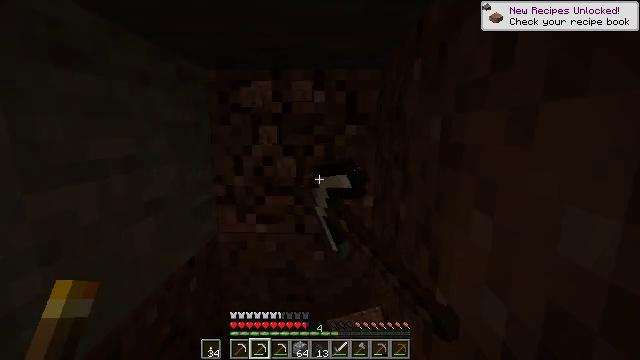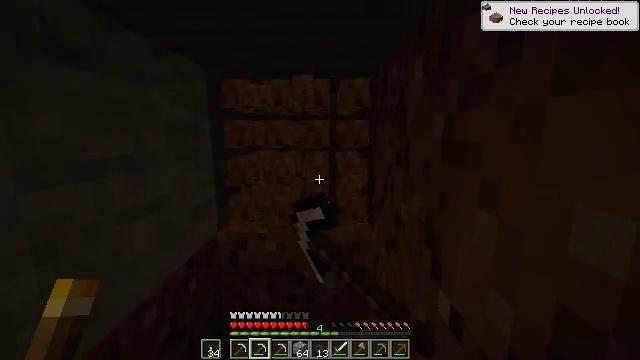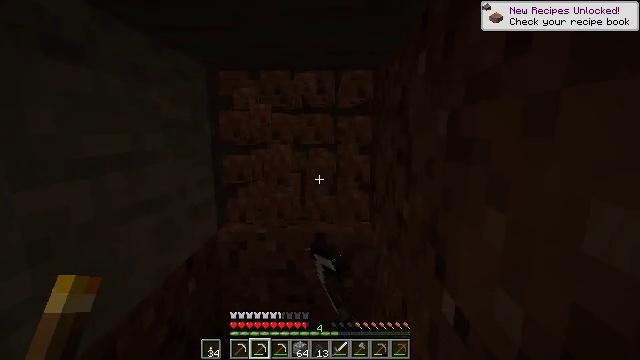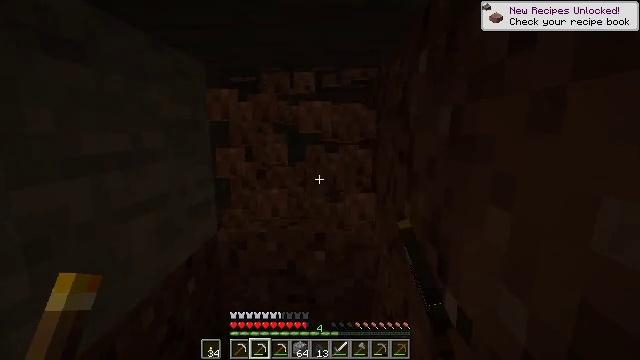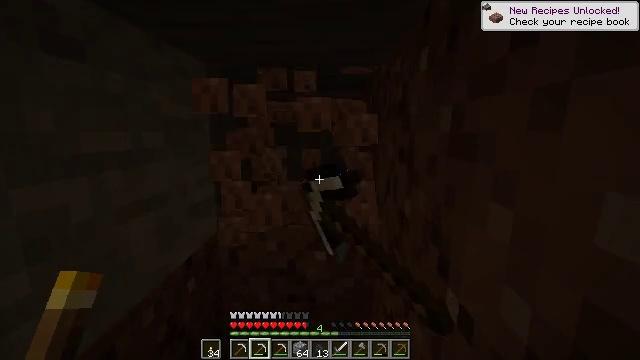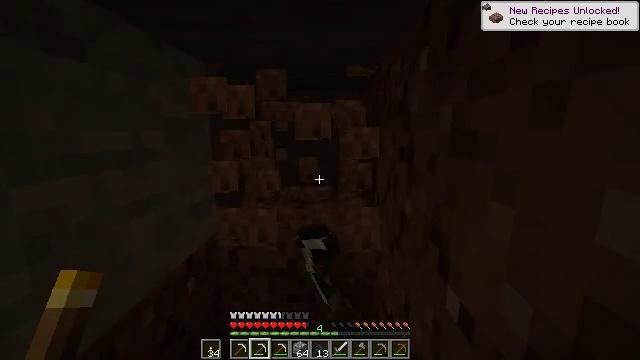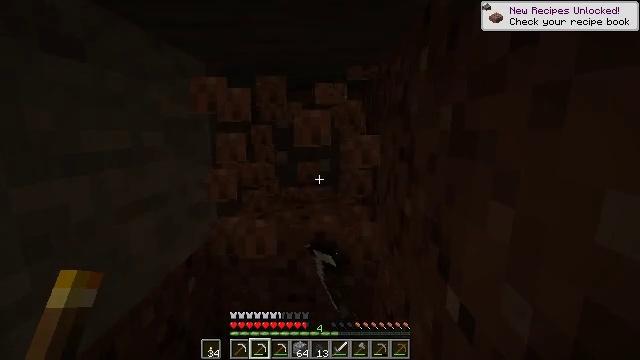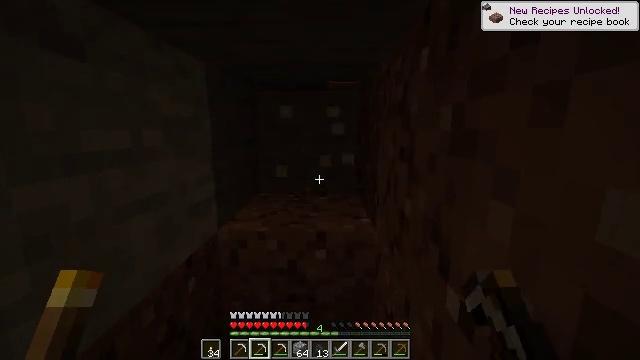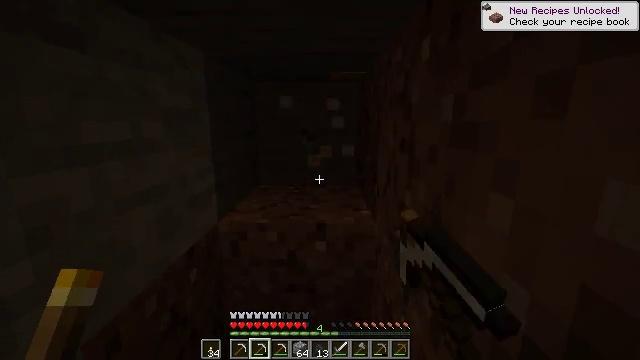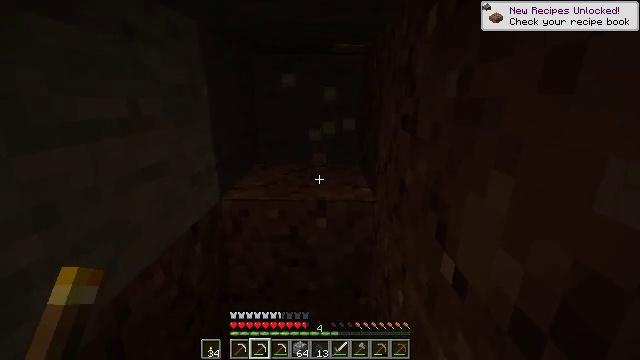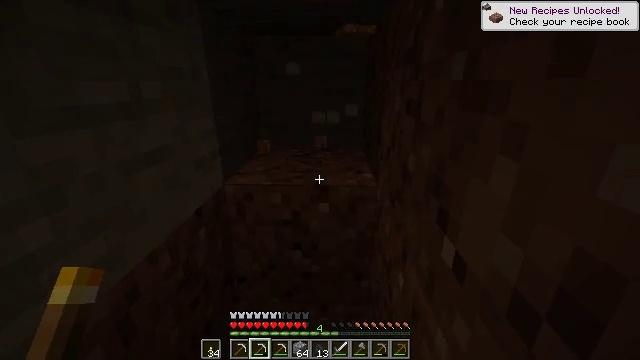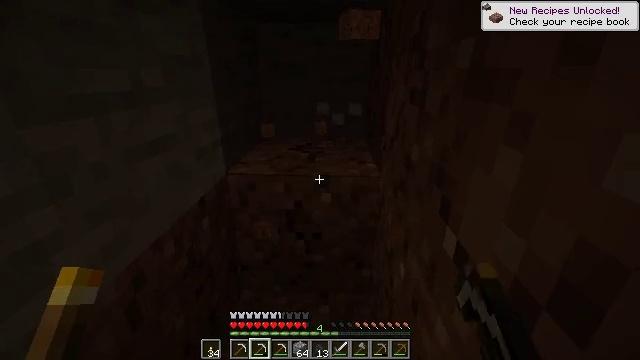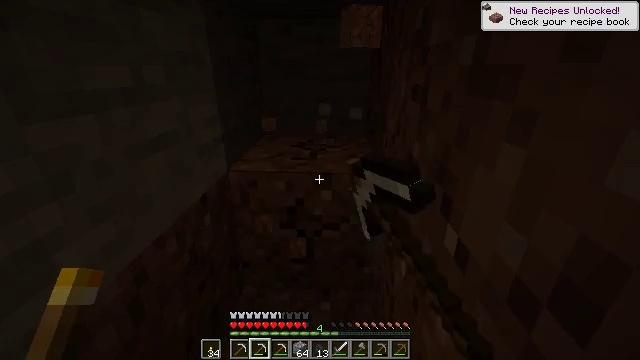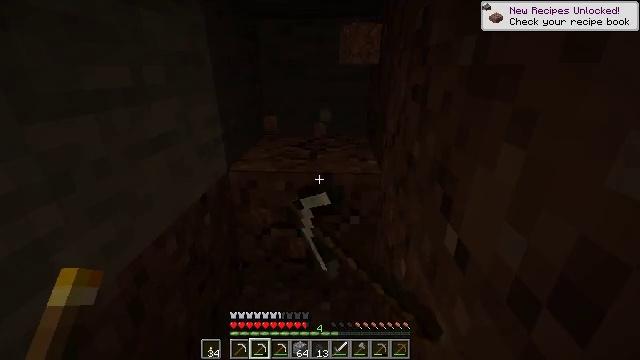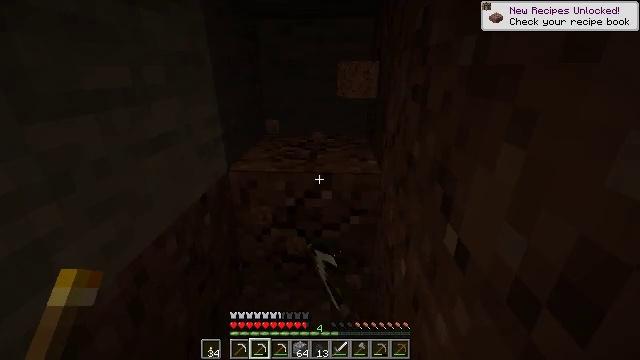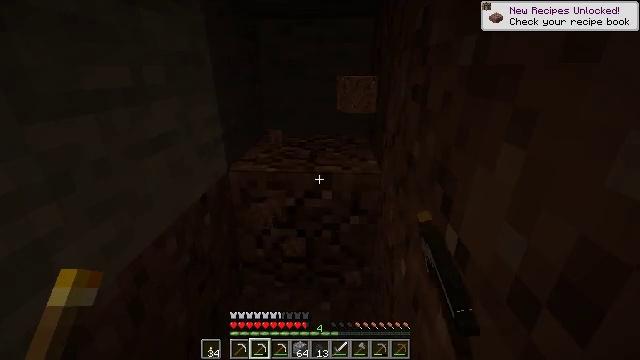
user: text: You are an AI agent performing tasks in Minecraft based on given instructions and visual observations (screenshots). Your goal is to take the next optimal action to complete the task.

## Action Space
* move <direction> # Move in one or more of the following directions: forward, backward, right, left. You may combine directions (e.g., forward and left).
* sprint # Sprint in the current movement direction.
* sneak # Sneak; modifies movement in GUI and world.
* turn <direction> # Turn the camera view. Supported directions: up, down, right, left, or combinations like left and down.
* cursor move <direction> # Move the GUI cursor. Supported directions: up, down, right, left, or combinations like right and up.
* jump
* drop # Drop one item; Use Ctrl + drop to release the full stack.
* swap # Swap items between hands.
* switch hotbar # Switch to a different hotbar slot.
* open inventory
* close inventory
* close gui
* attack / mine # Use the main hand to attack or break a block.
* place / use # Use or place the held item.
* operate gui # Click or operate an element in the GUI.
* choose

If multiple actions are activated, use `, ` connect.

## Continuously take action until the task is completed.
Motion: motion action
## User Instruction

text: Use a pickaxe to gather granite.
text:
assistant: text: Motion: attack / mine
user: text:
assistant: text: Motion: attack / mine
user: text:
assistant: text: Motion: attack / mine
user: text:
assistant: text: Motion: attack / mine
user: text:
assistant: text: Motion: attack / mine
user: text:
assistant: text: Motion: attack / mine
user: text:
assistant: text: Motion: attack / mine
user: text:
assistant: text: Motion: turn down, attack / mine
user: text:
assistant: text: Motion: turn down, attack / mine
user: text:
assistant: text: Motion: turn down, attack / mine
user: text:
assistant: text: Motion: turn down, attack / mine
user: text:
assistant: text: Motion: attack / mine
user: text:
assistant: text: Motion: attack / mine
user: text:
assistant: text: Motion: attack / mine
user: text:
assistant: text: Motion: attack / mine
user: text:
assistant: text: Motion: attack / mine
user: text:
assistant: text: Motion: attack / mine
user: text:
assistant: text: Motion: attack / mine
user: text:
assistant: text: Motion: attack / mine
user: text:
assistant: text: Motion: attack / mine
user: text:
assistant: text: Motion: attack / mine
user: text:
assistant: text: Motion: attack / mine